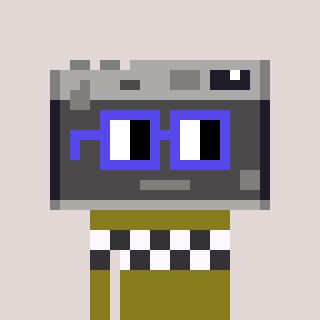
a pixel art character with square blue glasses, a camera-shaped head and a gunk-colored body on a warm background